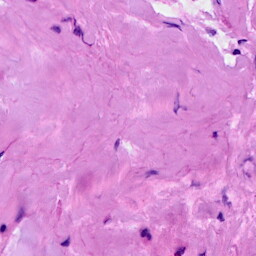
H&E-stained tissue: Breast